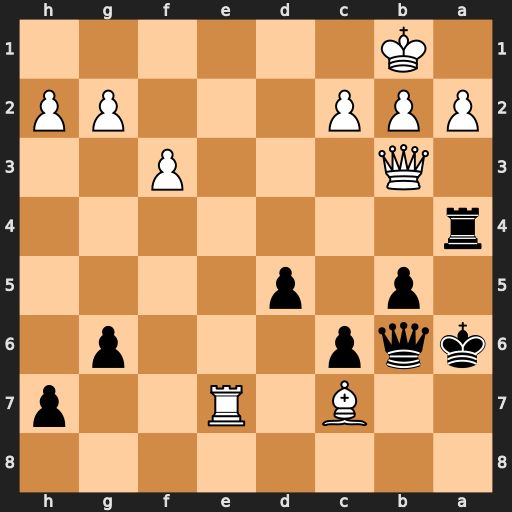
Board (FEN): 8/2B1R2p/kqp3p1/1p1p4/r7/1Q3P2/PPP3PP/1K6
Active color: b
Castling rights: -
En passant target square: -
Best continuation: Qg1+ Re1 Qxe1#